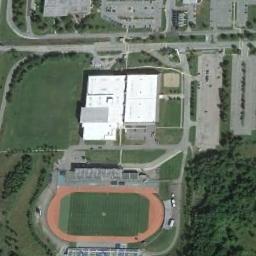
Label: ground_track_field